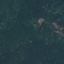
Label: Forest